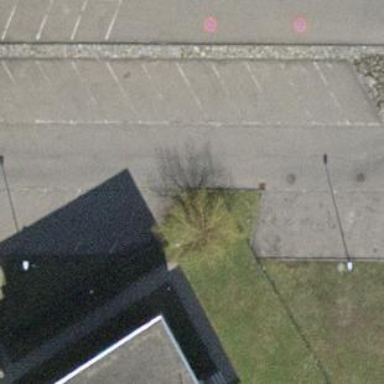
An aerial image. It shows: Paved parking area.